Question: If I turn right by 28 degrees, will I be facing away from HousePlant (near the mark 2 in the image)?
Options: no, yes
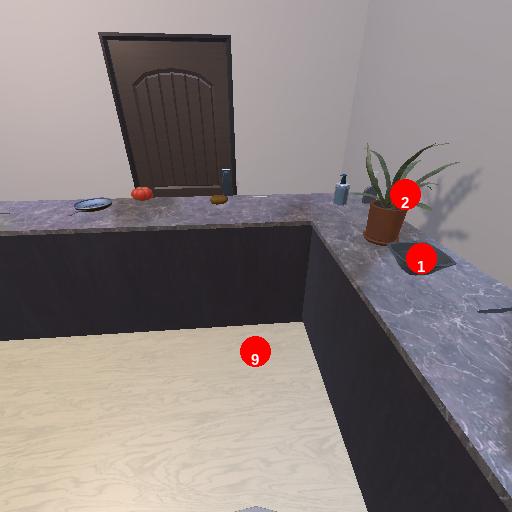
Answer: no